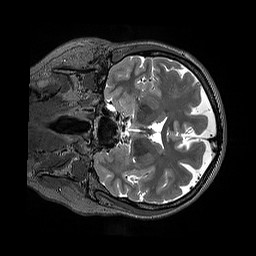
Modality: T2w
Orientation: coronal
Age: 54
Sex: female
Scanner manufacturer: siemens
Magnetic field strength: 3 T
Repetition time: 3.2 s
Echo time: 0.564 s